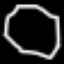
Label: octagon